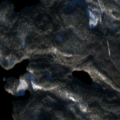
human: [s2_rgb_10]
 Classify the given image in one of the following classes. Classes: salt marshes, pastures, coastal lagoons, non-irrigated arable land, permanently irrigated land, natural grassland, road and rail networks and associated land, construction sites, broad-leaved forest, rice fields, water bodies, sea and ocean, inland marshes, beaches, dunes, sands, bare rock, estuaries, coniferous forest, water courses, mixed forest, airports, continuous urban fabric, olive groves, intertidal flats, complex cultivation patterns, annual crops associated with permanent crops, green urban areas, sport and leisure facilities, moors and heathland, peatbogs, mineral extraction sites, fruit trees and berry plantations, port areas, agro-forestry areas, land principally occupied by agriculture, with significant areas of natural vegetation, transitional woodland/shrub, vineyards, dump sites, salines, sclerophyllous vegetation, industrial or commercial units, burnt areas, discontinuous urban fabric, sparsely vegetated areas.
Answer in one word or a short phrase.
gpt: coniferous forest, mixed forest, water bodies